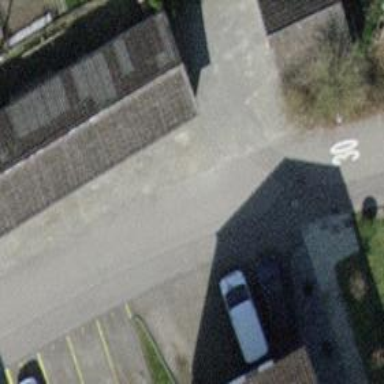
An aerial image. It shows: Group of garages.